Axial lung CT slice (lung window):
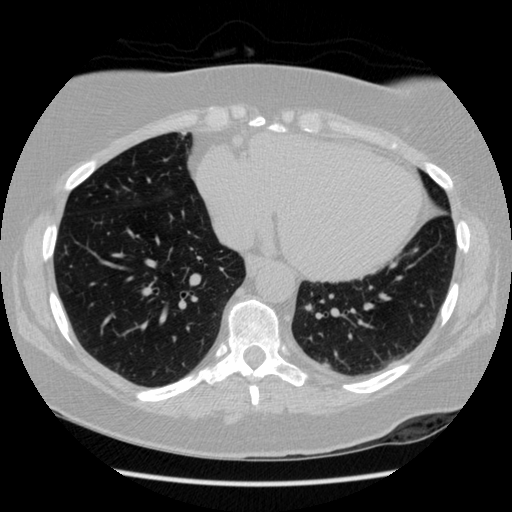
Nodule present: yes
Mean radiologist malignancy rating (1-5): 1